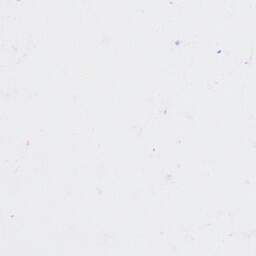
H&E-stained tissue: Ovarian